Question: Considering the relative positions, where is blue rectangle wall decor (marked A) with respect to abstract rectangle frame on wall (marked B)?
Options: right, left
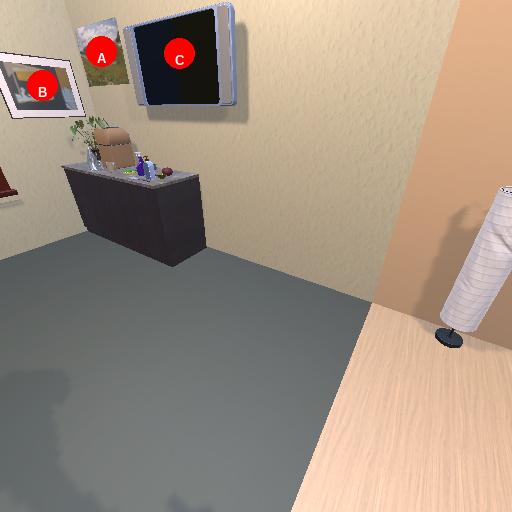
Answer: right